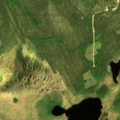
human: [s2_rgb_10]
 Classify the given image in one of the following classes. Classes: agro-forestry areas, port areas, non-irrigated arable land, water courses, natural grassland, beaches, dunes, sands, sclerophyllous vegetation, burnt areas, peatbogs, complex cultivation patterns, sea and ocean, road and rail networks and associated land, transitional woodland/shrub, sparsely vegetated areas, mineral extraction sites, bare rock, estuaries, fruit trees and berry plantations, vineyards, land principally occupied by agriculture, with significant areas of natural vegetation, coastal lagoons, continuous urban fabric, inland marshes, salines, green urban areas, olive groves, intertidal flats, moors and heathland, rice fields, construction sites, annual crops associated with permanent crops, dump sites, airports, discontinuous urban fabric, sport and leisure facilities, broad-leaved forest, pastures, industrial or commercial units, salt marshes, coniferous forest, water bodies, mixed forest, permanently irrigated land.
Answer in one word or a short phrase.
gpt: coniferous forest, peatbogs